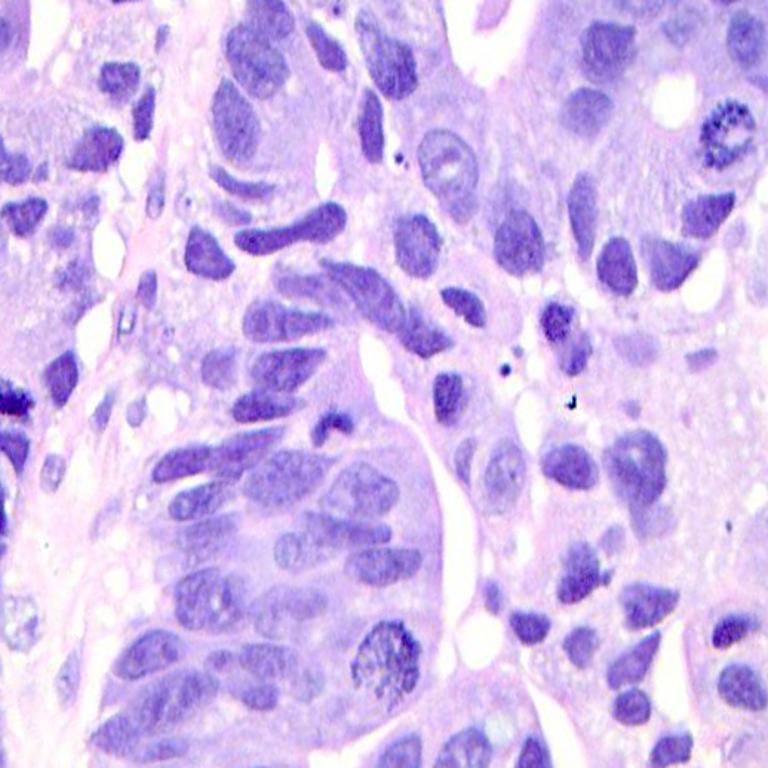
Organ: colon
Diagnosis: adenocarcinomas